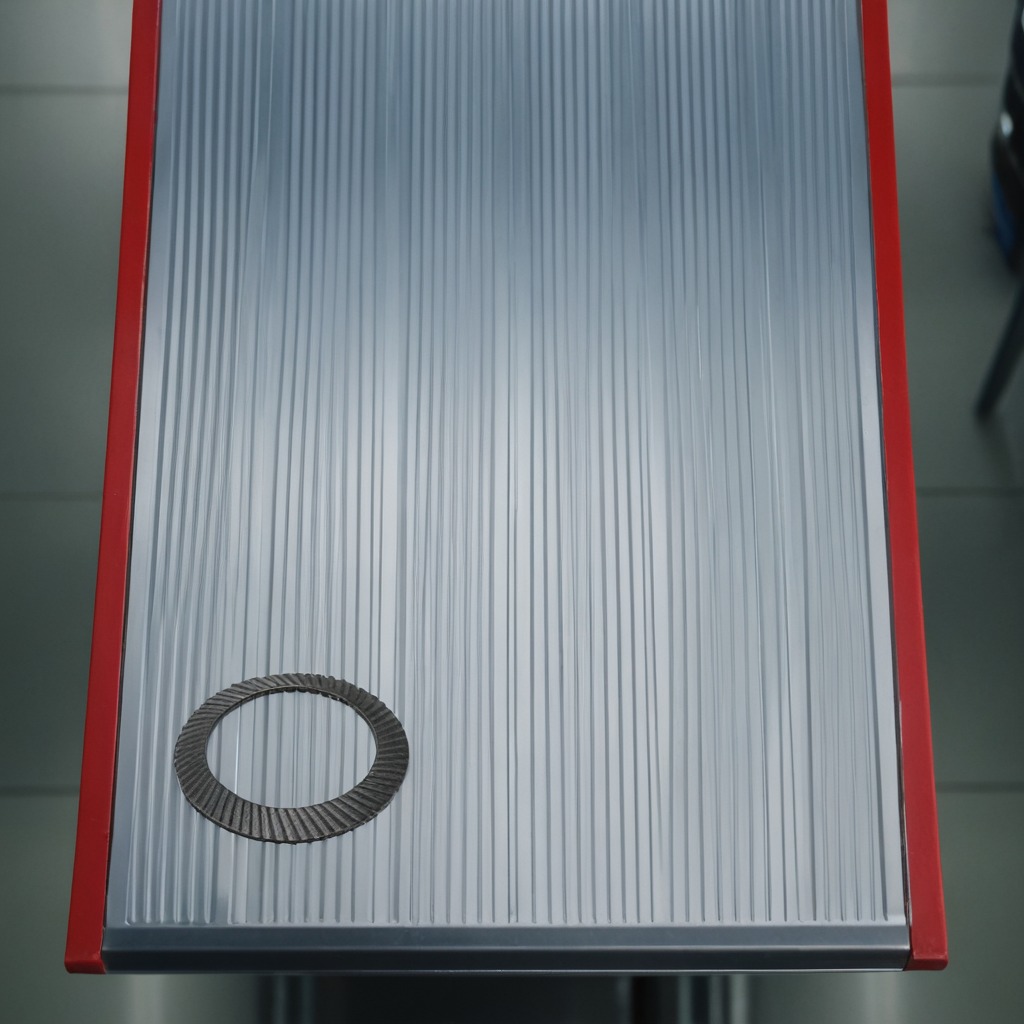
A flat metal washer is lying on the toolbox surface in an airplane hangar workshop.